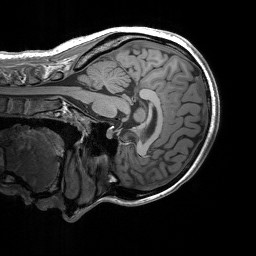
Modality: T1w
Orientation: sagittal
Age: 24